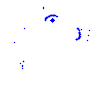
Particle: kaon